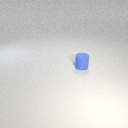
small blue rubber cylinder